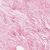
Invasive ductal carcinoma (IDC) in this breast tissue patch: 0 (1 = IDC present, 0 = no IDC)